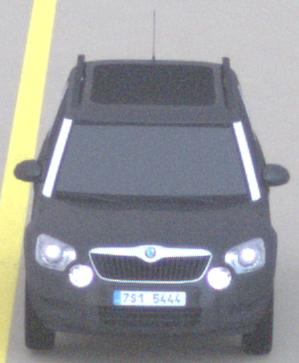
Make: Skoda
Model: Yeti 1.2 TSI
Detailed model: Yeti
Model produced from: 2009/11
Model produced until: 2011/10
Doors: 5
Color: gray
Road condition: dry road
Daytime: night
Contrast: low contrast